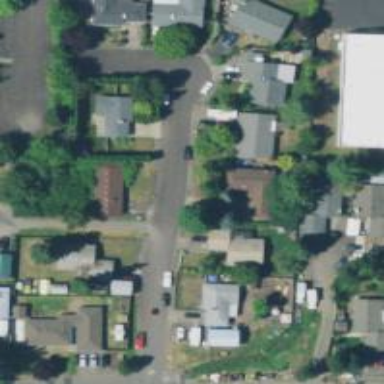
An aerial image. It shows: Residential road with sidewalk on the left side.